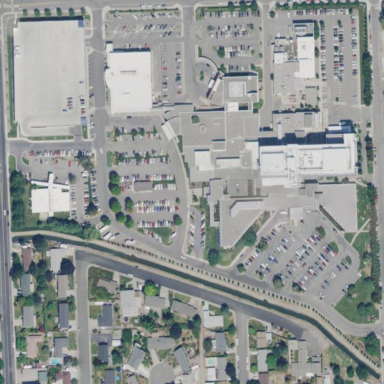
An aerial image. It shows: Healthcare facility identified as hospital.